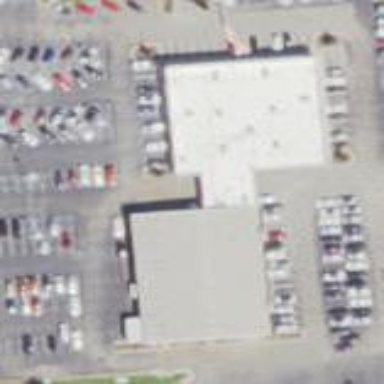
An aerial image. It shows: Building that houses car shop.